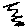
Label: zigzag